Field crop: maize
Growth stage: 2
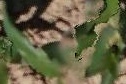
Species: maize